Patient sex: M
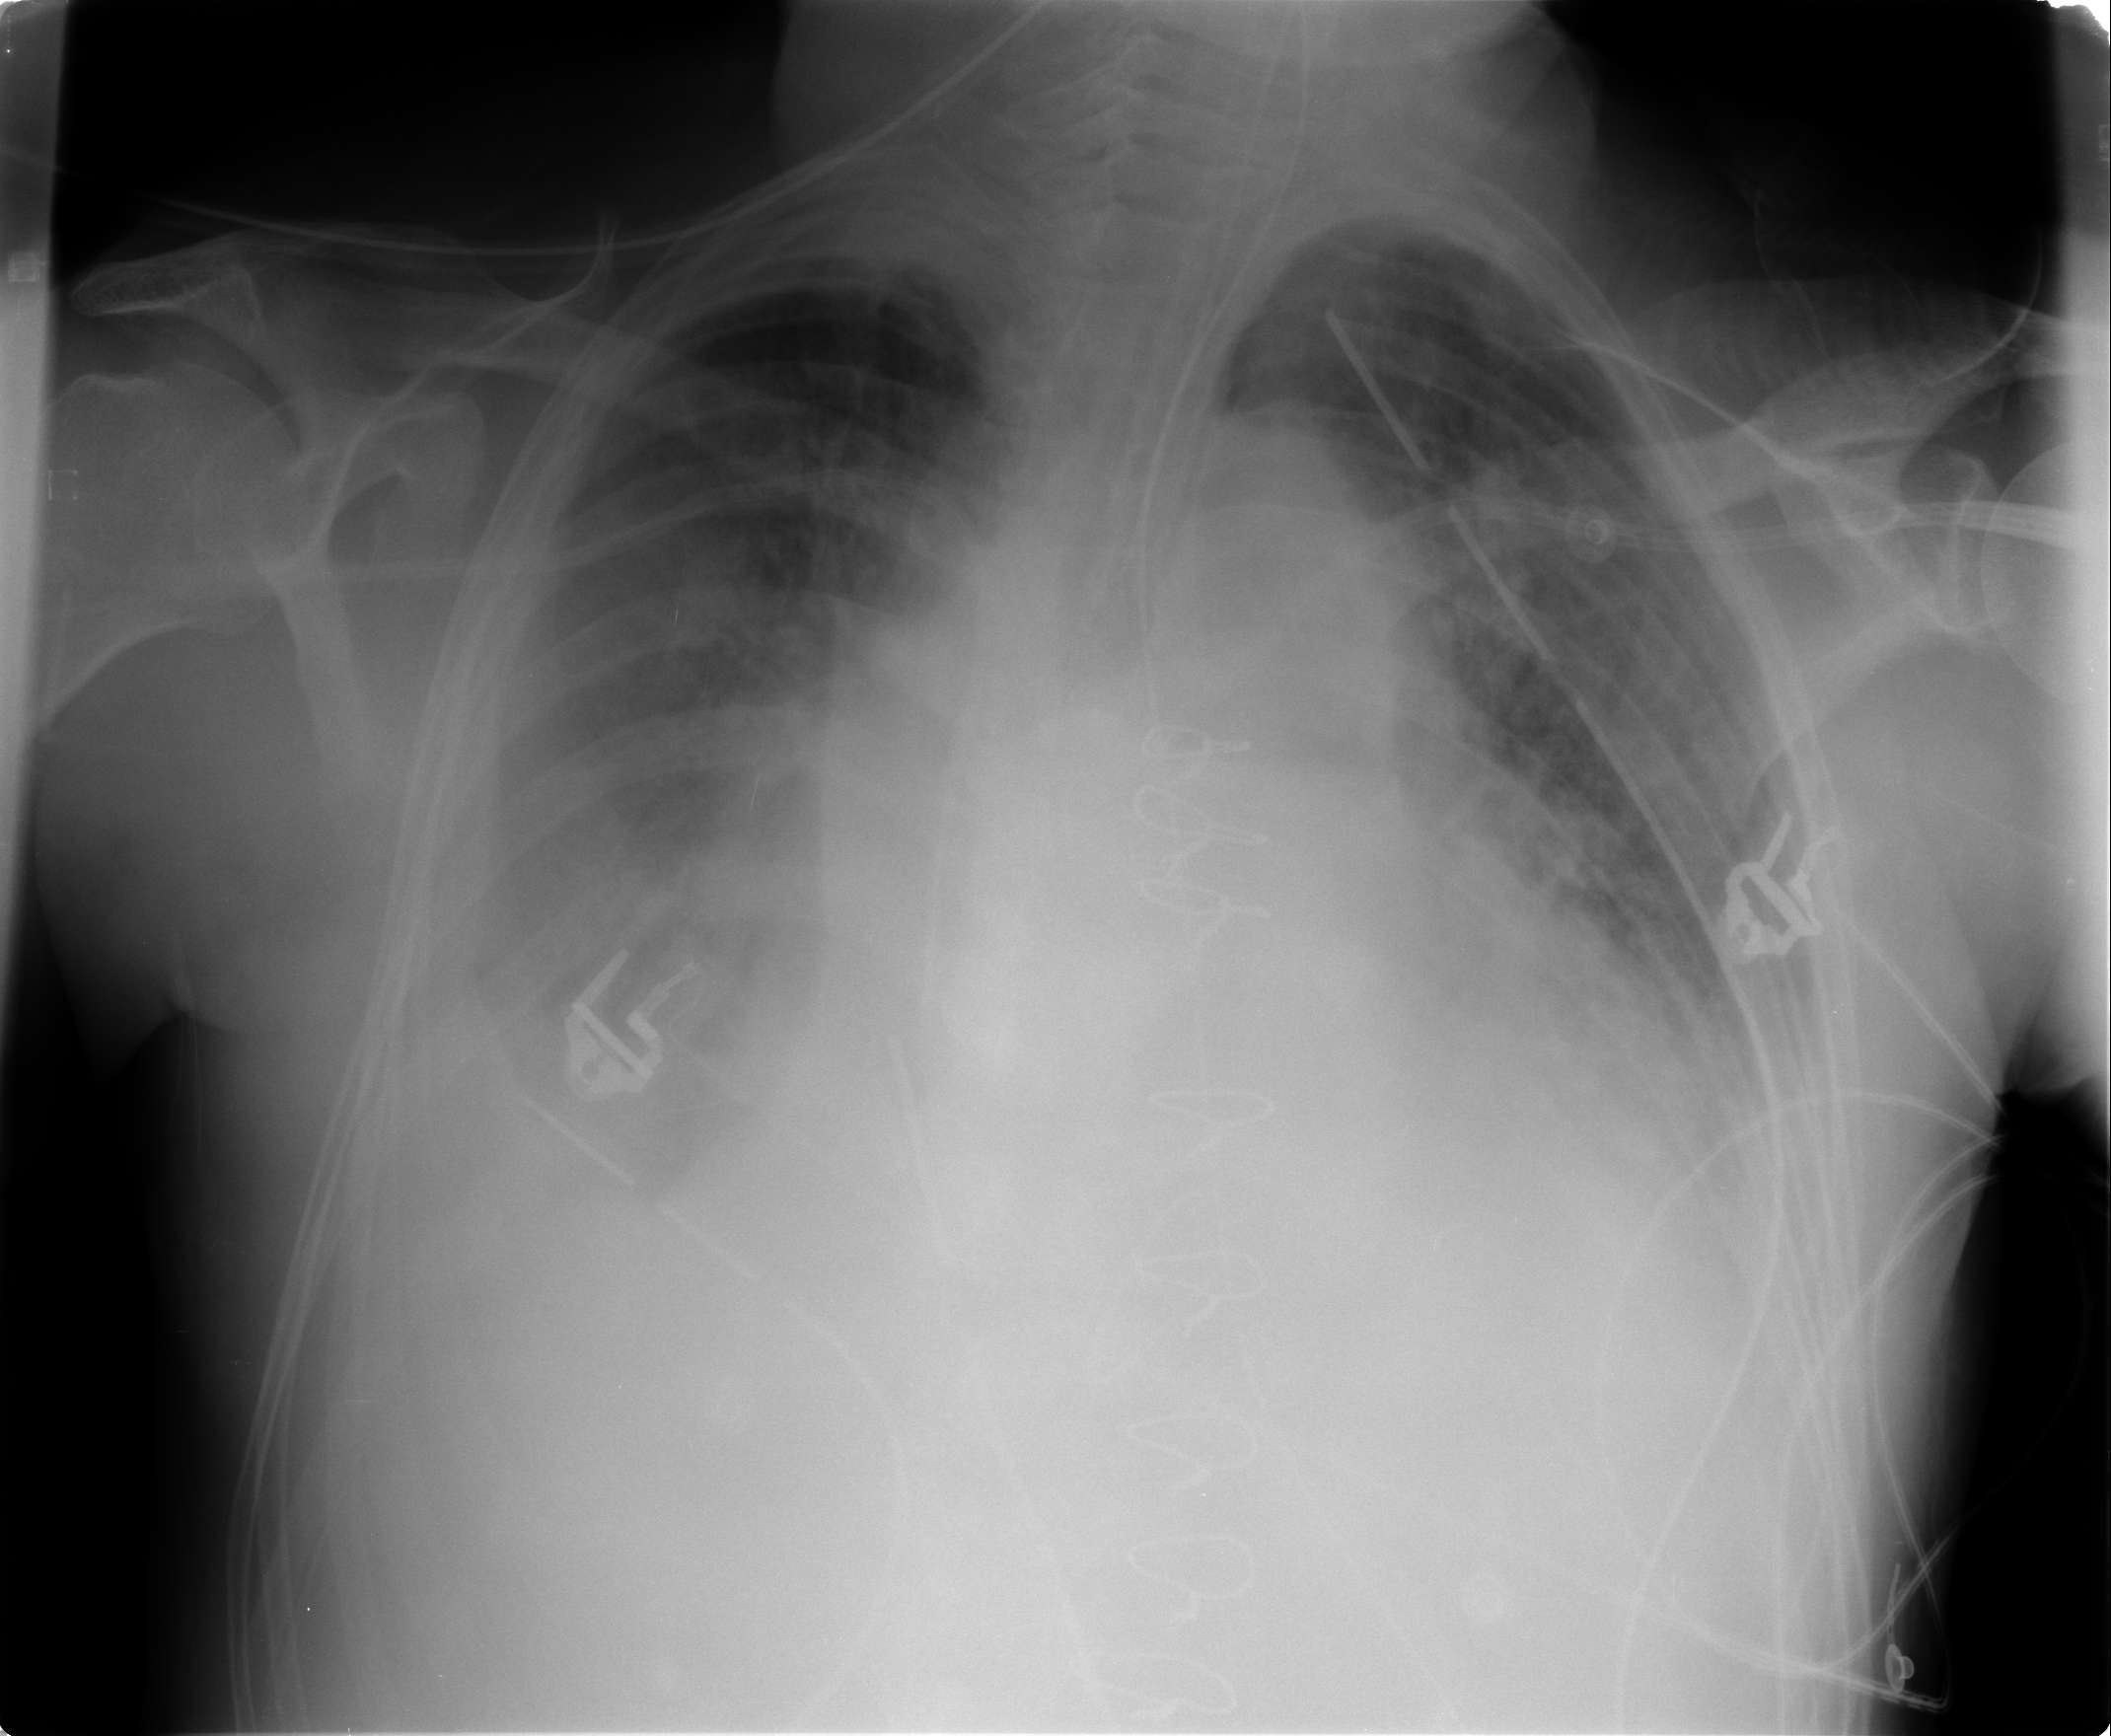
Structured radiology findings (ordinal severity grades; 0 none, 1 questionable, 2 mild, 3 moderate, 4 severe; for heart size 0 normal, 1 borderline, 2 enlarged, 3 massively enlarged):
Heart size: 2
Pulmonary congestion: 2
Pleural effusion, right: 3
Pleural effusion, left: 2
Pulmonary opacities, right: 0
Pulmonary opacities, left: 3
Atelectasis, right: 2
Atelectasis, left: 2